Brain MRI, t1w sequence, axial 2D slice.
Patient: age 38, sex F, weight 95 kg, height 1.95 m
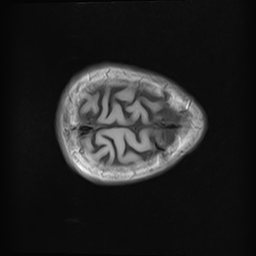